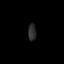
Tissue: lung
Cell type: T cells
Senescence score: 0.2429
Nuclear area (px): 131
Mean DAPI intensity: 45.16